Field crop: maize
Growth stage: 2
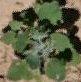
Species: chenopodium